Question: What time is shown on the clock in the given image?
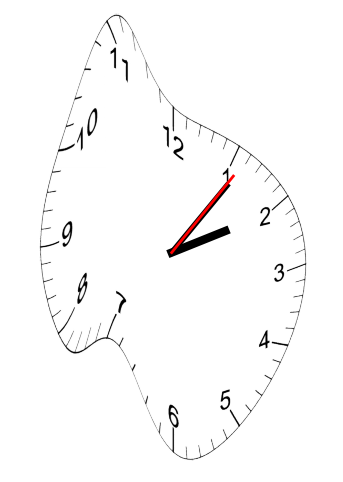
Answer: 02:06:06